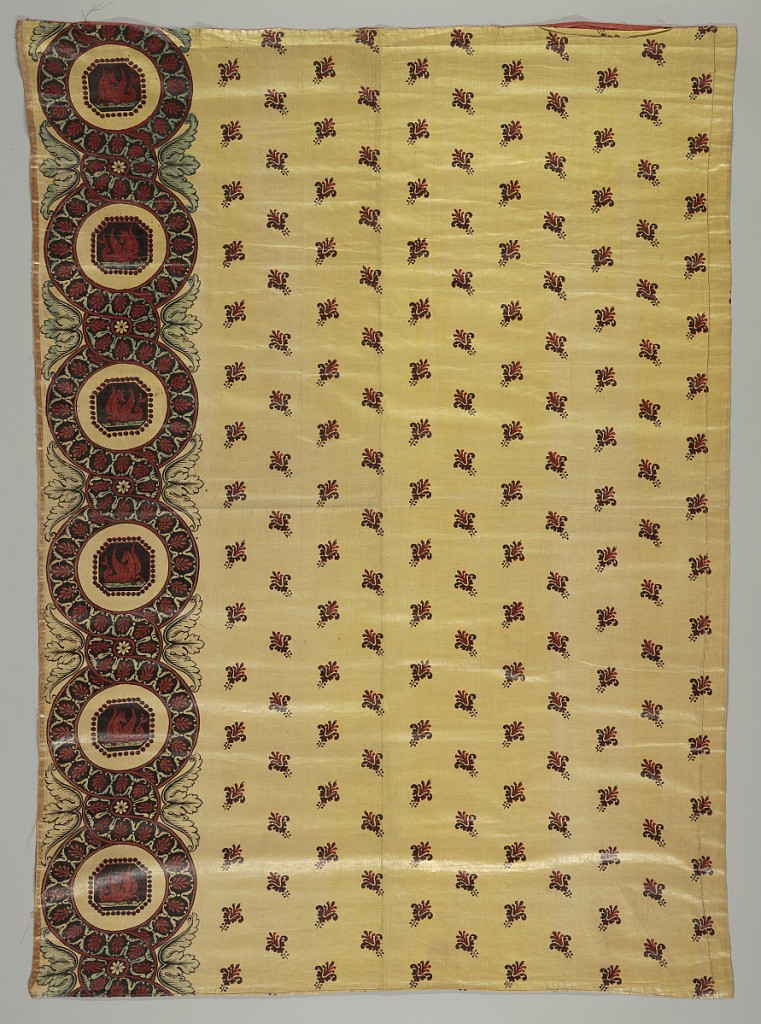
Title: Border
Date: ca. 1805
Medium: cotton Technique: block printed using padded ground, glazed
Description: Short curtain or border of yellow cotton with detached conventionalized motif in body of curtain. Border of classic revival design. Enlaced bands form medallions to frame a hippocamp. Color are dark red, black and green (probably blue over yellow). Lined with terra cotta-colored muslin.